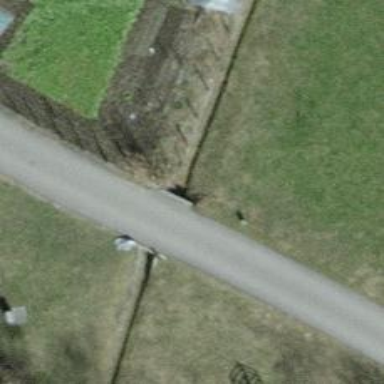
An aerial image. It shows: Culvert tunnel.